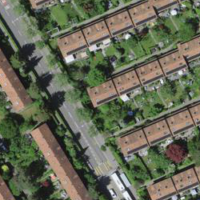
EUNIS habitat code: 54
Species observed at this site:
Chelidonium majus